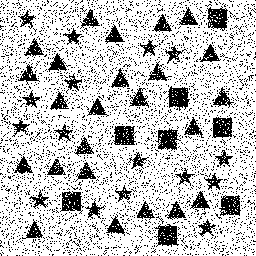
Squares: 8
Triangles: 24
Stars: 16
Total shapes: 48